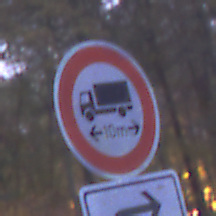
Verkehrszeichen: TatsaechlicheLaenge
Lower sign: RichtungsangabeDurchPfeile5
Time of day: Night
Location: Outdoor (Suburban)
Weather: PartlyCloudy
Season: NotSpecified
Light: Artificial